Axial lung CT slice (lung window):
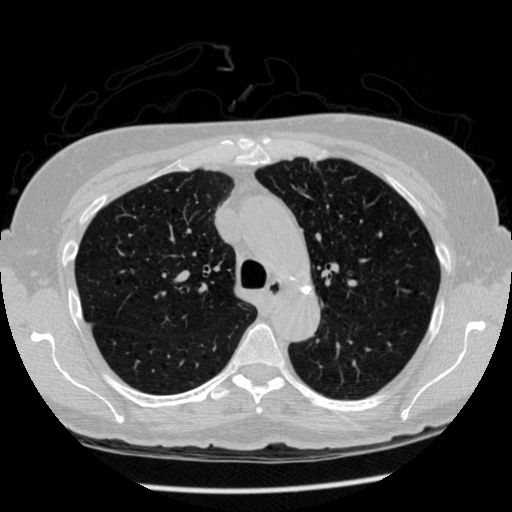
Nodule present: no